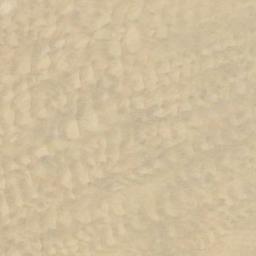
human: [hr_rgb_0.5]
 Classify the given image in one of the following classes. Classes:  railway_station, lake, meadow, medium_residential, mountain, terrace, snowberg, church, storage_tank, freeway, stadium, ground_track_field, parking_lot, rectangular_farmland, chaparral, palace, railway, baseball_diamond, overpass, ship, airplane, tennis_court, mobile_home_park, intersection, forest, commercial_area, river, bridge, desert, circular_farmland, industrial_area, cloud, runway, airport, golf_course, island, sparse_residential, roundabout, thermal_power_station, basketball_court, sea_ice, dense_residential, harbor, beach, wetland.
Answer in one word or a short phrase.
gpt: desert